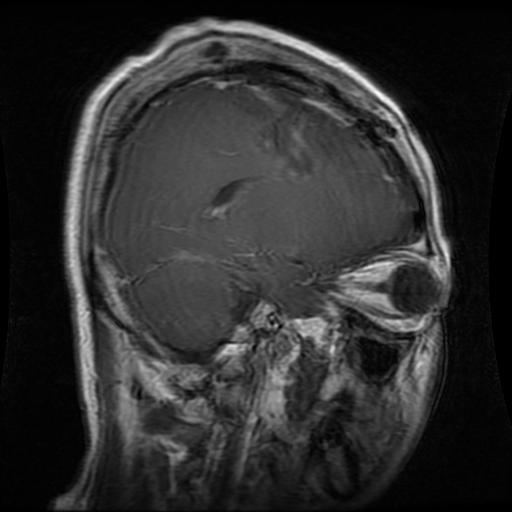
Label: glioma